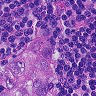
Metastatic tissue present: yes